Question: I have been trying to incorporate a 'UIView'/'Toolbar' above my keyboard but have had no luck. When I added a toolbar it was scrambled so thus I need to put it into a 'UIView' but the 'UIView' does not want to appear above the keyboard. Code Below:
My Header:
'''
@property (nonatomic, Strong) IBOutlet UITextView *textView;
@property (nonatomic, strong) IBOutlet UIToolbar *TitleBar;
@property (nonatomic, weak) IBOutlet UIView *AddView;
'''
The 'ViewDidLoad':
'''
- (void)viewDidLoad
{
// observe keyboard hide and show notifications to resize the text view appropriately
/*[[NSNotificationCenter defaultCenter] addObserver:self
selector:@selector(keyboardWillShow:)
name:UIKeyboardWillShowNotification
object:nil];
*/
if ([self respondsToSelector:@selector(setNeedsStatusBarAppearanceUpdate)]) {
// iOS 7
[self performSelector:@selector(setNeedsStatusBarAppearanceUpdate)];
} else {
// iOS 6
[[UIApplication sharedApplication] setStatusBarHidden:YES withAnimation:UIStatusBarAnimationSlide];
}
self.attributionTitle.delegate = self;
self.attribution.delegate = self;
textView.scrollEnabled = YES;
// quoteText.layer.borderColor = [UIColor blackColor].CGColor;
// quoteText.layer.borderWidth = 1.0f;
// textView.delegate = self; // code or in IB
[textView becomeFirstResponder];
[super viewDidLoad];
// Do any additional setup after loading the view.
}
'''
The 'textViewDidBeginEditing':
'''
-(void)textViewDidBeginEditing:(UITextView *)textView
{
self.textView.inputAccessoryView = self.AddView;
}
'''
Here is to show the 'UIView' is connected:
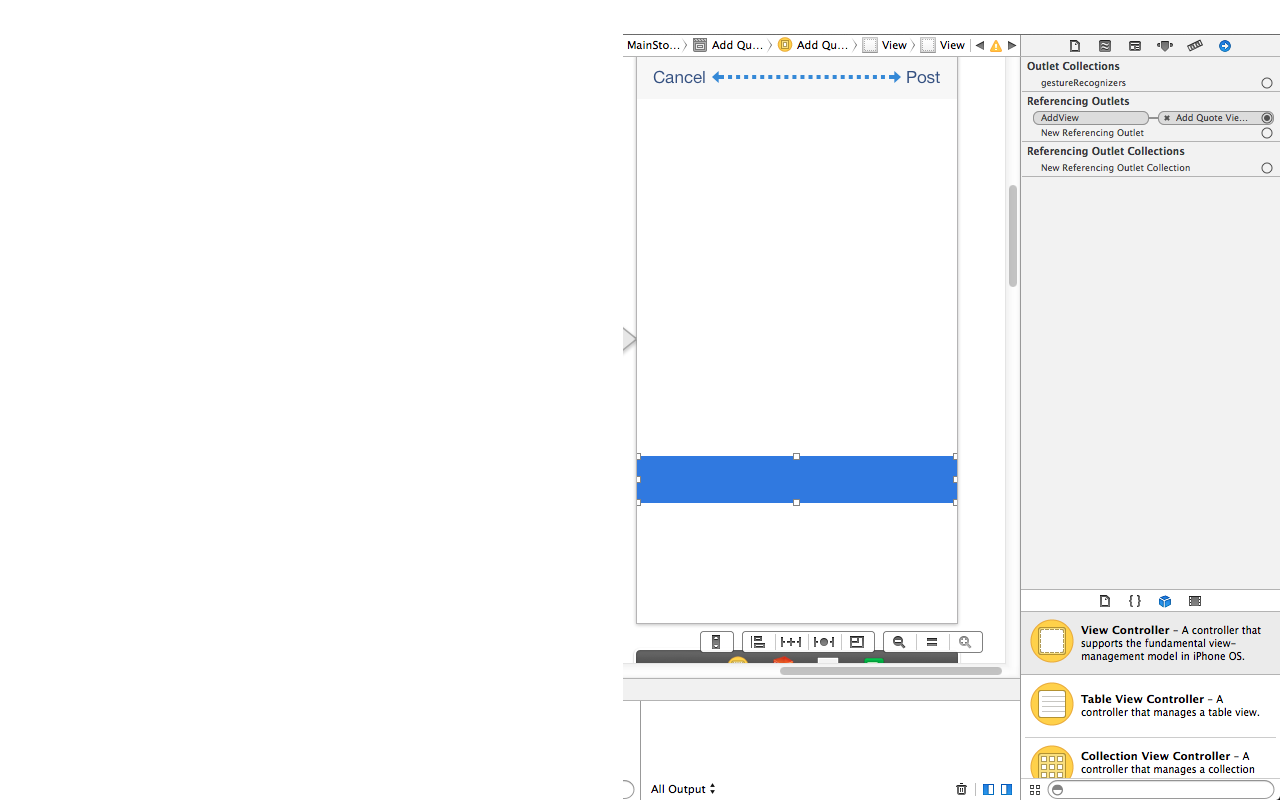
Answer: I added the 'textView.inputAccessoryView = AddView;'to the 'ViewDidLoad'then deleted the view from my storyboard and remade it. Lastly I added the 'UIView' to the bottom black bar.